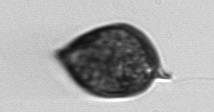
Label: Prorocentrum_micans